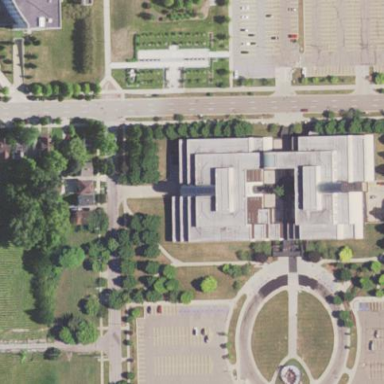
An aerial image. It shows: Public building that serves as both library and museum.